Question: in iOS, is it possible to add a button next to the default back button (the one that is automatically created when you use the method 'pushViewController')

I've tried to use the methods 'setLeftBarButtonItems' and 'setBackBarButtonItem' but in vain - whenever I set the left bar button items, the default back button disappears.
Thanks for your help!
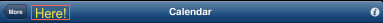
Answer: Just do
'''
self.navigationItem.leftItemsSupplementBackButton = YES;
self.navigationItem.leftBarButtonItems = @[item1, item2];
'''